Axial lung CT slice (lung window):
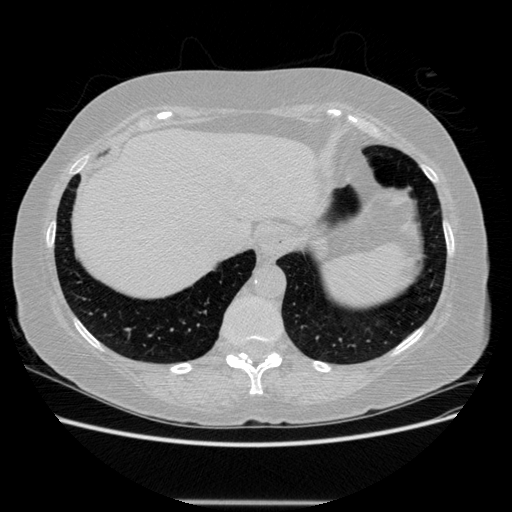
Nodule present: no